Question: I am new to AngualarJS and I Need to Implement Excel Like Filter for table using 'angulajs(v.1)'. I searched this site and found out a solution here:
<URL>
The above solution works fine, But if I have a null or empty value in my list then it doesn't work.
 In this case the 'Search Text' Functionality works for the column 'Status' as it has all values populated but since all the other Columns are having null values, the 'Search Box' functionality doesn't work.
Please see the above solution uses data from a variable in the Controller but I am using data from 'Backend(SpringBoot)' and using it as a List.
Please help me out in this situation.
This is the snippet my Controller Class
'''
var usecaseData = UseCaseOverview.get(function (){
$scope.XLfilters = { list: [], dict: {}, results: [] };
$scope.markAll = function(field, b) {
$scope.XLfilters.dict[field].list.forEach(function(x){x.checked=b;});
/*$scope.XLfilters.dict[field].list.forEach((x)=>{x.checked=b;});*/
}
$scope.clearAll = function(field) {
$scope.XLfilters.dict[field].searchText='';
$scope.XLfilters.dict[field].list.forEach(function(x){x.checked=true;});
/*$scope.XLfilters.dict[field].list.forEach((x)=>{x.checked=true;});*/
}
$scope.XLfiltrate = function() {
var i,j,k,selected,blocks,filter,option, data=$scope.XLfilters.all,filters=$scope.XLfilters.list;
$scope.XLfilters.results=[];
for (j=0; j<filters.length; j++) {
filter=filters[j];
filter.regex = filter.searchText.length?new RegExp(filter.searchText, 'i'):false;
for(k=0,selected=0;k<filter.list.length;k++){
if(!filter.list[k].checked)selected++;
filter.list[k].visible=false;
filter.list[k].match=filter.regex?filter.list[k].title.match(filter.regex):true;
}
filter.isActive=filter.searchText.length>0||selected>0;
}
for (i=0; i<data.length; i++) {
blocks={allows:[],rejects:[],mismatch:false};
for (j=0; j<filters.length; j++) {
filter=filters[j]; option=filter.dict[data[i][filter.field]];
(option.checked?blocks.allows:blocks.rejects).push(option);
if(filter.regex && !option.match) blocks.mismatch=true;
}
if(blocks.rejects.length==1) blocks.rejects[0].visible=true;
else if(blocks.rejects.length==0&&!blocks.mismatch){
$scope.XLfilters.results.push(data[i]);
blocks.allows.forEach(function(x){x.visible=true});
/*blocks.allows.forEach((x)=>{x.visible=true});*/
}
}
for (j=0; j<filters.length; j++) {
filter=filters[j];filter.options=[];
for(k=0;k<filter.list.length;k++){
if(filter.list[k].visible && filter.list[k].match) filter.options.push(filter.list[k]);
}
}
}
function createXLfilters(arr, fields) {
$scope.XLfilters.all = arr;
for (var j=0; j<fields.length; j++) $scope.XLfilters.list.push($scope.XLfilters.dict[fields[j]]={list:[],dict:{},field:fields[j],searchText:"",active:false,options:[]});
for (var i=0,z; i<arr.length; i++) for (j=0; j<fields.length; j++) {
z=$scope.XLfilters.dict[fields[j]];
z.dict[arr[i][fields[j]]] || z.list.push(z.dict[arr[i][fields[j]]]={title:arr[i][fields[j]],checked:true, visible:false,match:false});
}
}
createXLfilters(usecaseData.list, ['searchId', 'ucname', 'company', 'division0', 'valueChain0', 'country', 'aiuc', 'resPerson', 'resPersonEmail', 'assocPerson1', 'assocPersonEmail1',
'pocSwarm', 'respBusinessUnit', 'emailRespBusinessUnit', 'businessDept', 'respItx', 'emailRespItx', 'itxDept', 'externalPartner', 'ucFullName', 'businessNeed',
'rolesResponsibilities', 'appearanceDate', 'dependencies', 'expetedBenefit', 'monetaryBenefit', 'problemType', 'method', 'dataSources', 'monetizeData', 'knowCustomer',
'incUtilization', 'monetization', 'stratAddedValue','feasibility', 'mvp', 'tagsKeywords', 'phase', 'activity', 'ucStatus', 'activityStart', 'curStatusComments', 'nextSteps',
'pocStartDate', 'availabilityDate', 'pocPresentationDate', 'decisionDate', 'appLiveDate', 'pocResult', 'pocTargetDate', 'datePocClosing']);
//createXLfilters(vm.usecase_overview, ['ucname','resPerson']);
});
'''
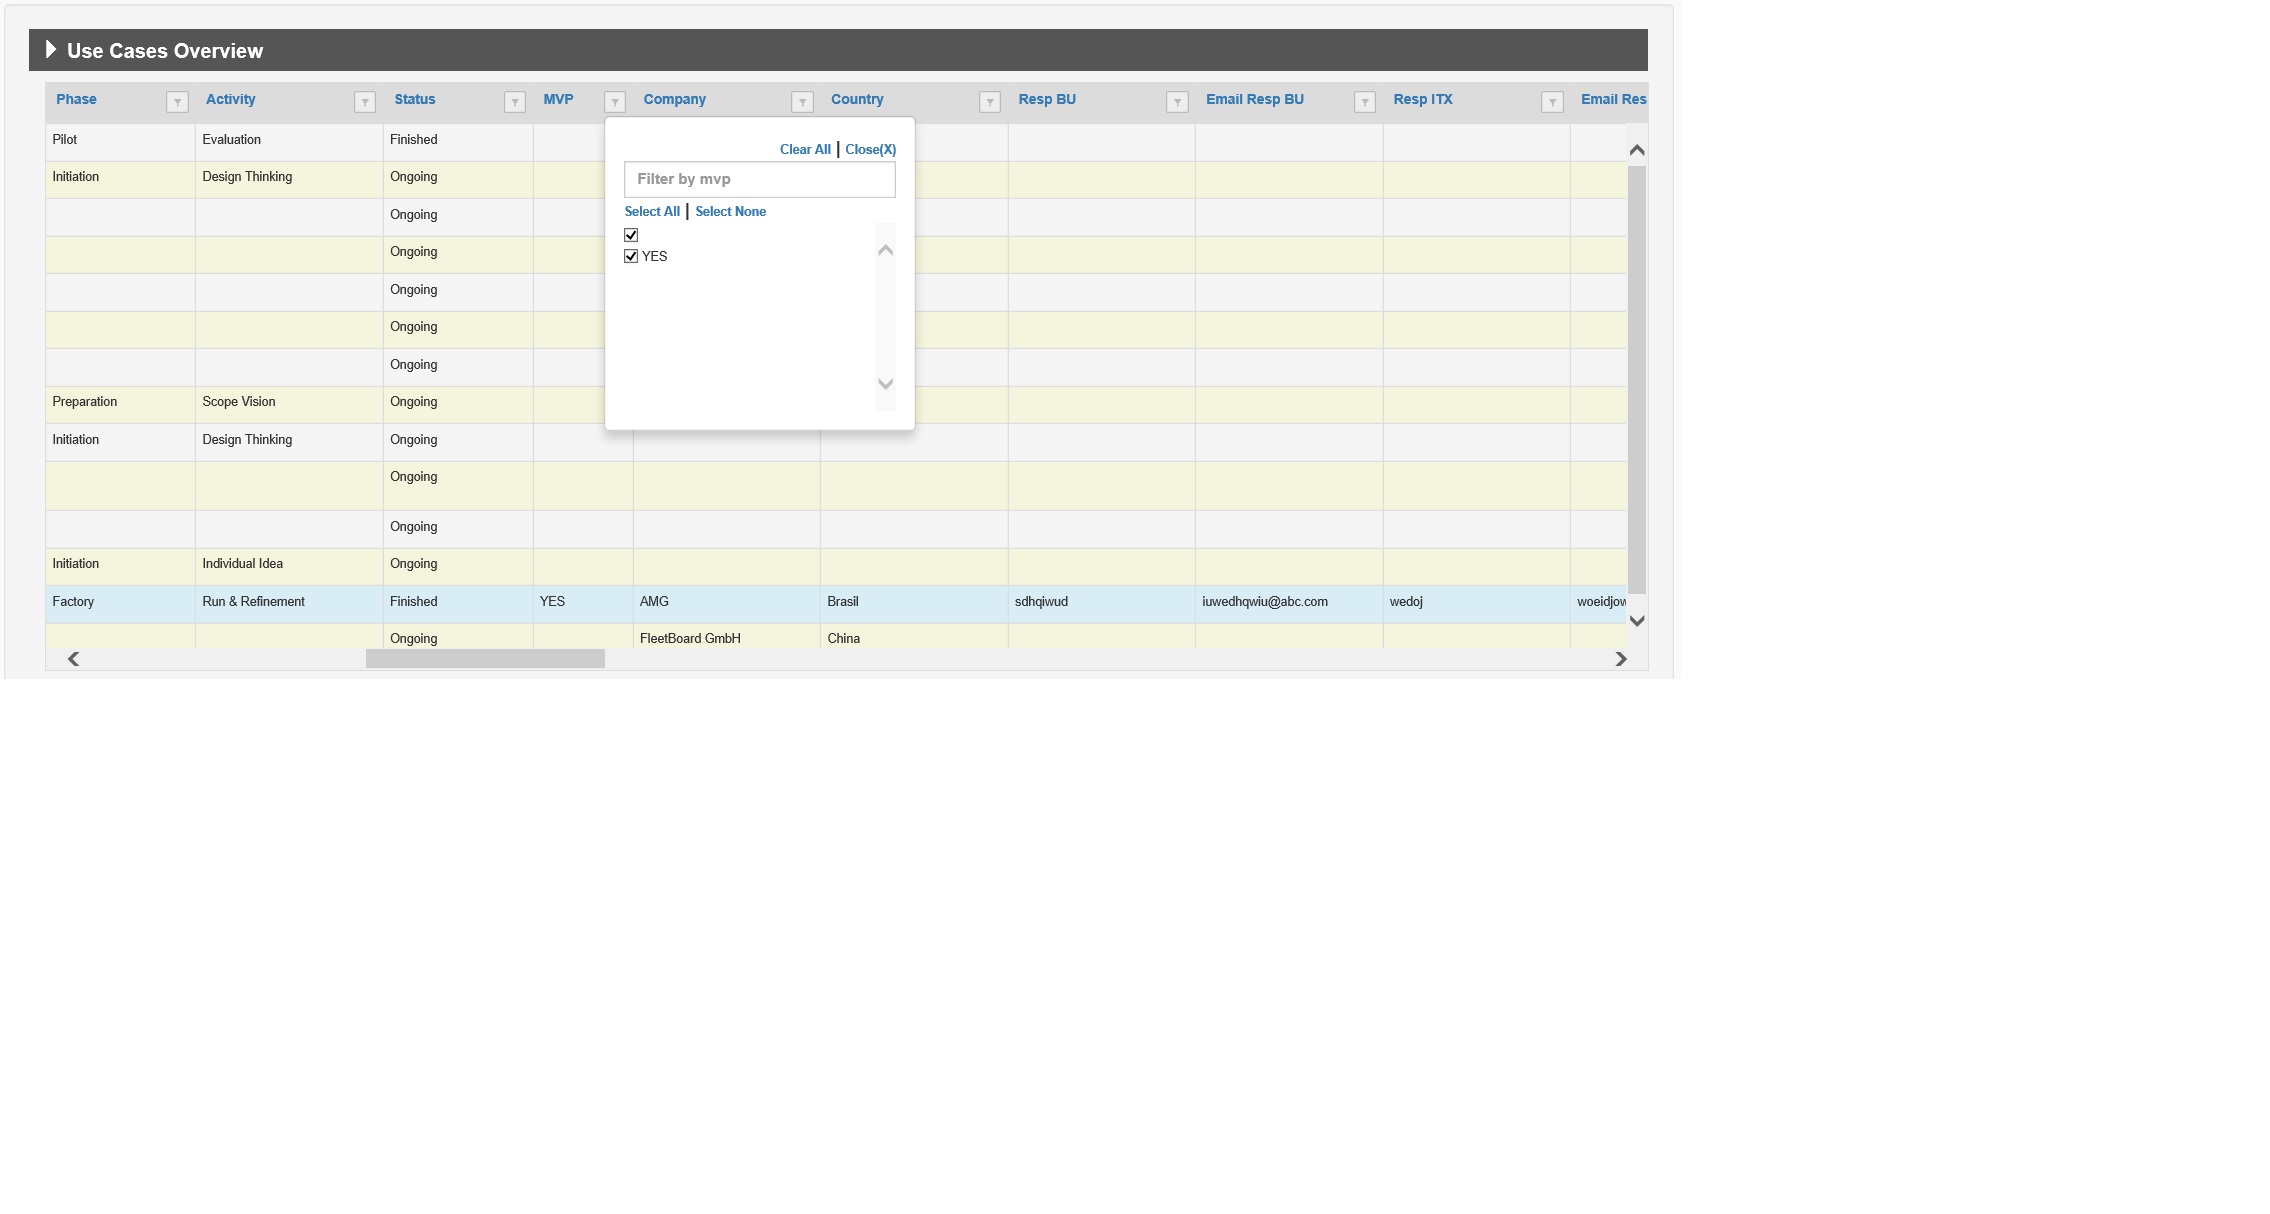
Answer: Finally after a study on the code, I came up with a solution.
The list was returning undefined when an element is not found. So it was not working with Null values.
Just had to add a check for undefined in the controller's XLfiltrate function and it worked.
'''
if(filter.list[k].title){
filter.list[k].match=filter.regex?filter.list[k].title.match(filter.regex):true;
}
'''